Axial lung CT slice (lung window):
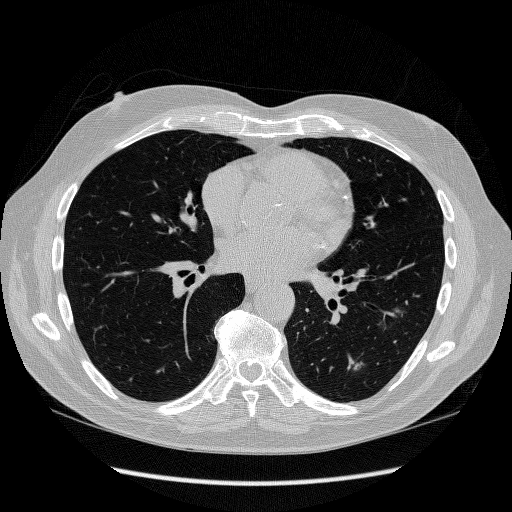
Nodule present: yes
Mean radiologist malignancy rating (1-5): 3.333